Question: I have to print Ruby strings 'UTF-8' encoded, containing Italian language sentences, to a ESC/POS thermal printer (a printer that accept only ASCII-8BIT (1 byte) charset: <URL>.
BTW, I use Ruby 2.x (on Windows or Linux). I'm confused about how to transcode,
by example let say the string
contained in a JSON UTF-8 enccoded on a remote server,
or contained in a template file as:
'''
#!/bin/env ruby
# encoding: utf-8
string = "Pero non e la citta di Barnabu"
'''
I have to translate the string (accented / internationalized 2 bytes) in 1 byte ('ASCII8-BIT' encodded)
Any suggestion to how to do transaltion FROM UTF-8 TO ASCII8-BIT?
I lost myself with methods like: .force_encoding('ASCII-8BIT'), or encode(") ...
EDIT:

many thanks
giorgio
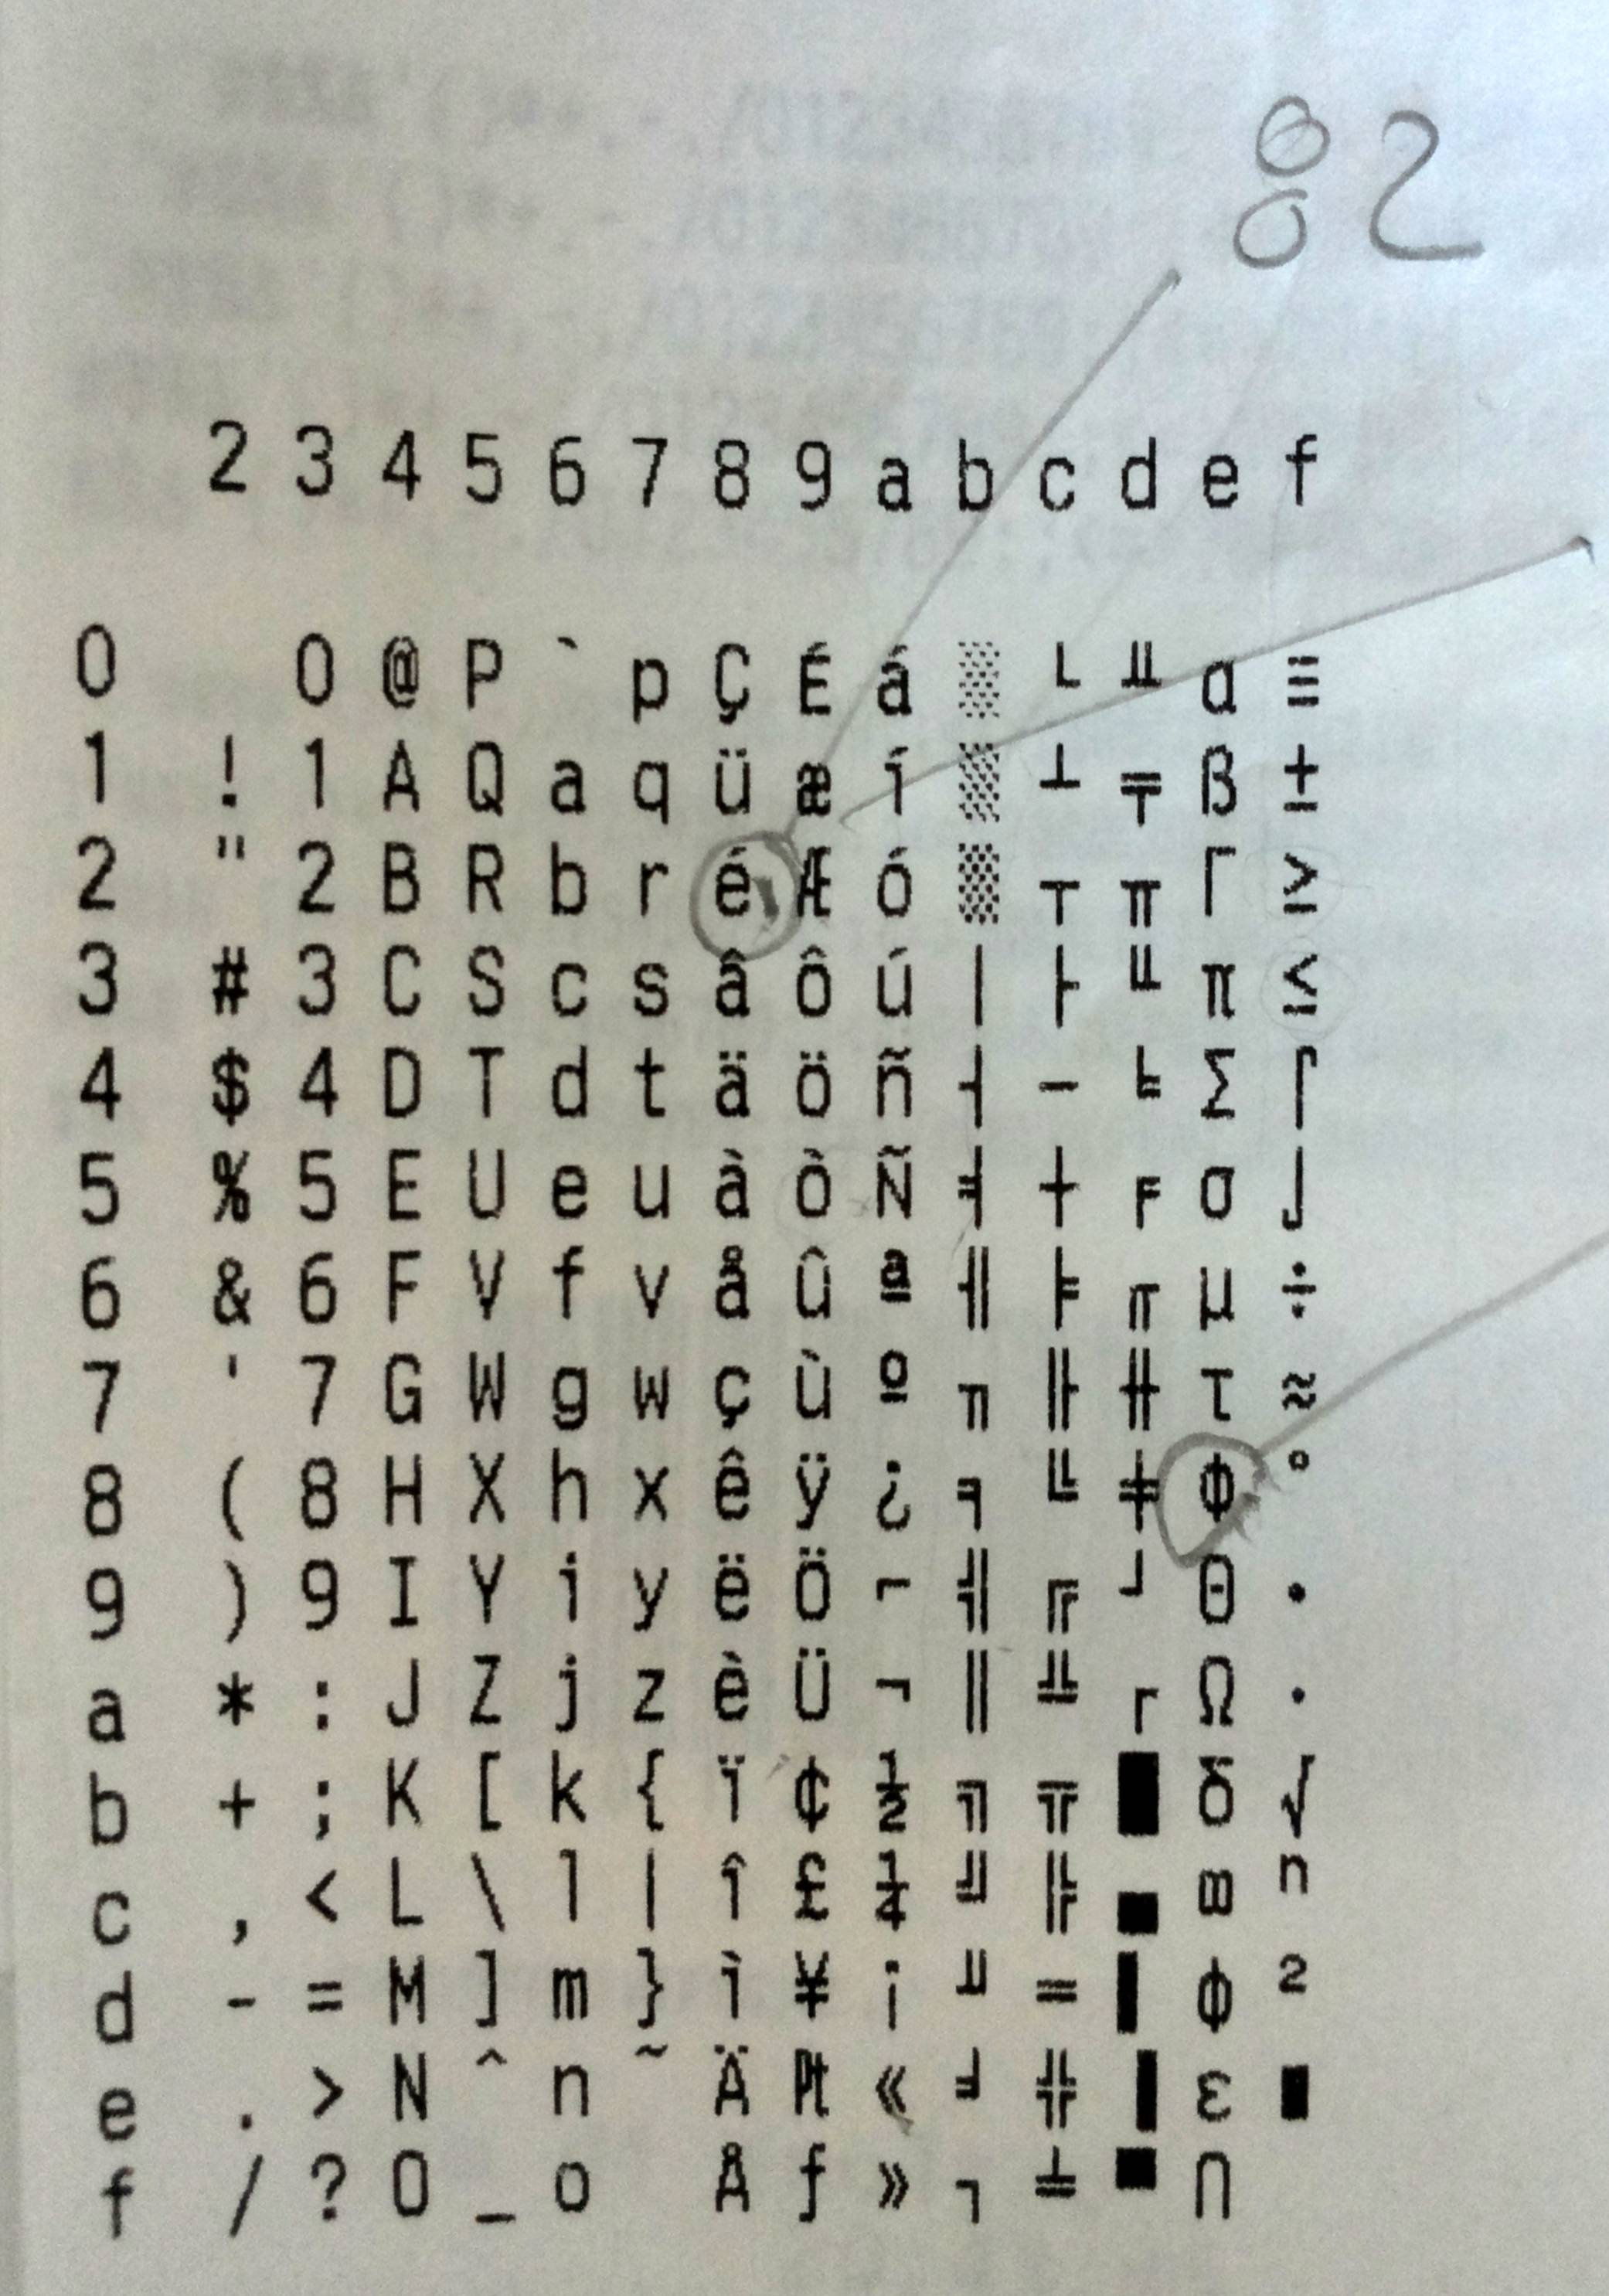
Answer: I find the solution as:
'''
string.encode "IBM437"
'''
as said in comment, I reread the Epson TM-T20 printer; It's setted with default "code table" number: 0, meanining: "PC437: USA, Standard Europe"
In fact I understand 'PC437' refer to the 2Code Page 437', see:
en.wikipedia.org/wiki/Code_page_437
So i found the interesting gem:
github.com/ConradIrwin/encoding-codepage
showing that 437 correspond to '"IBM437"'
Now printer print correctly!
I answer here myself to maybe help others.
giorgio